Field crop: maize
Growth stage: 2
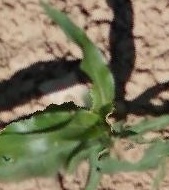
Species: maize